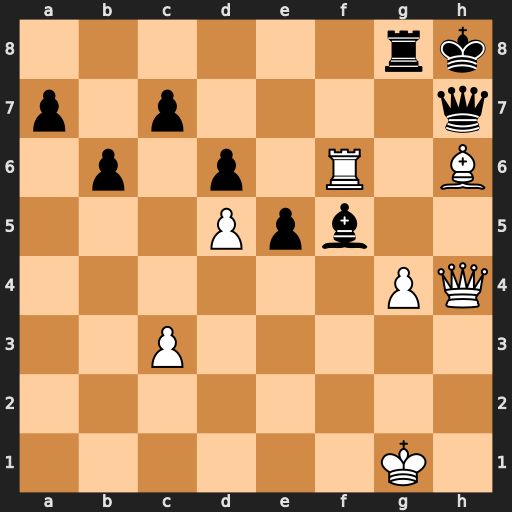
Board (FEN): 6rk/p1p4q/1p1p1R1B/3Ppb2/6PQ/2P5/8/6K1
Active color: w
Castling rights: -
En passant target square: -
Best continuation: Rxf5 Qxf5 Bg7+ Kxg7 gxf5